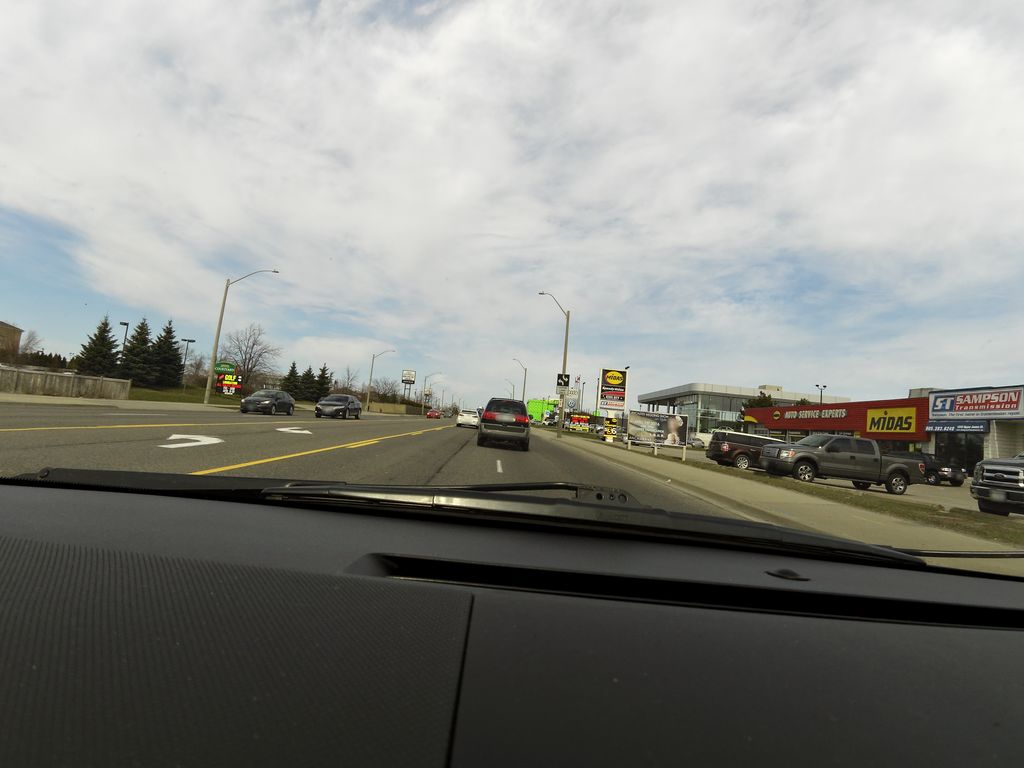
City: hamilton